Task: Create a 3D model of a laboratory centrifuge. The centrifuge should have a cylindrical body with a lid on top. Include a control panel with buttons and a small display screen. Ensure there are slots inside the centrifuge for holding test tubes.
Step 653:
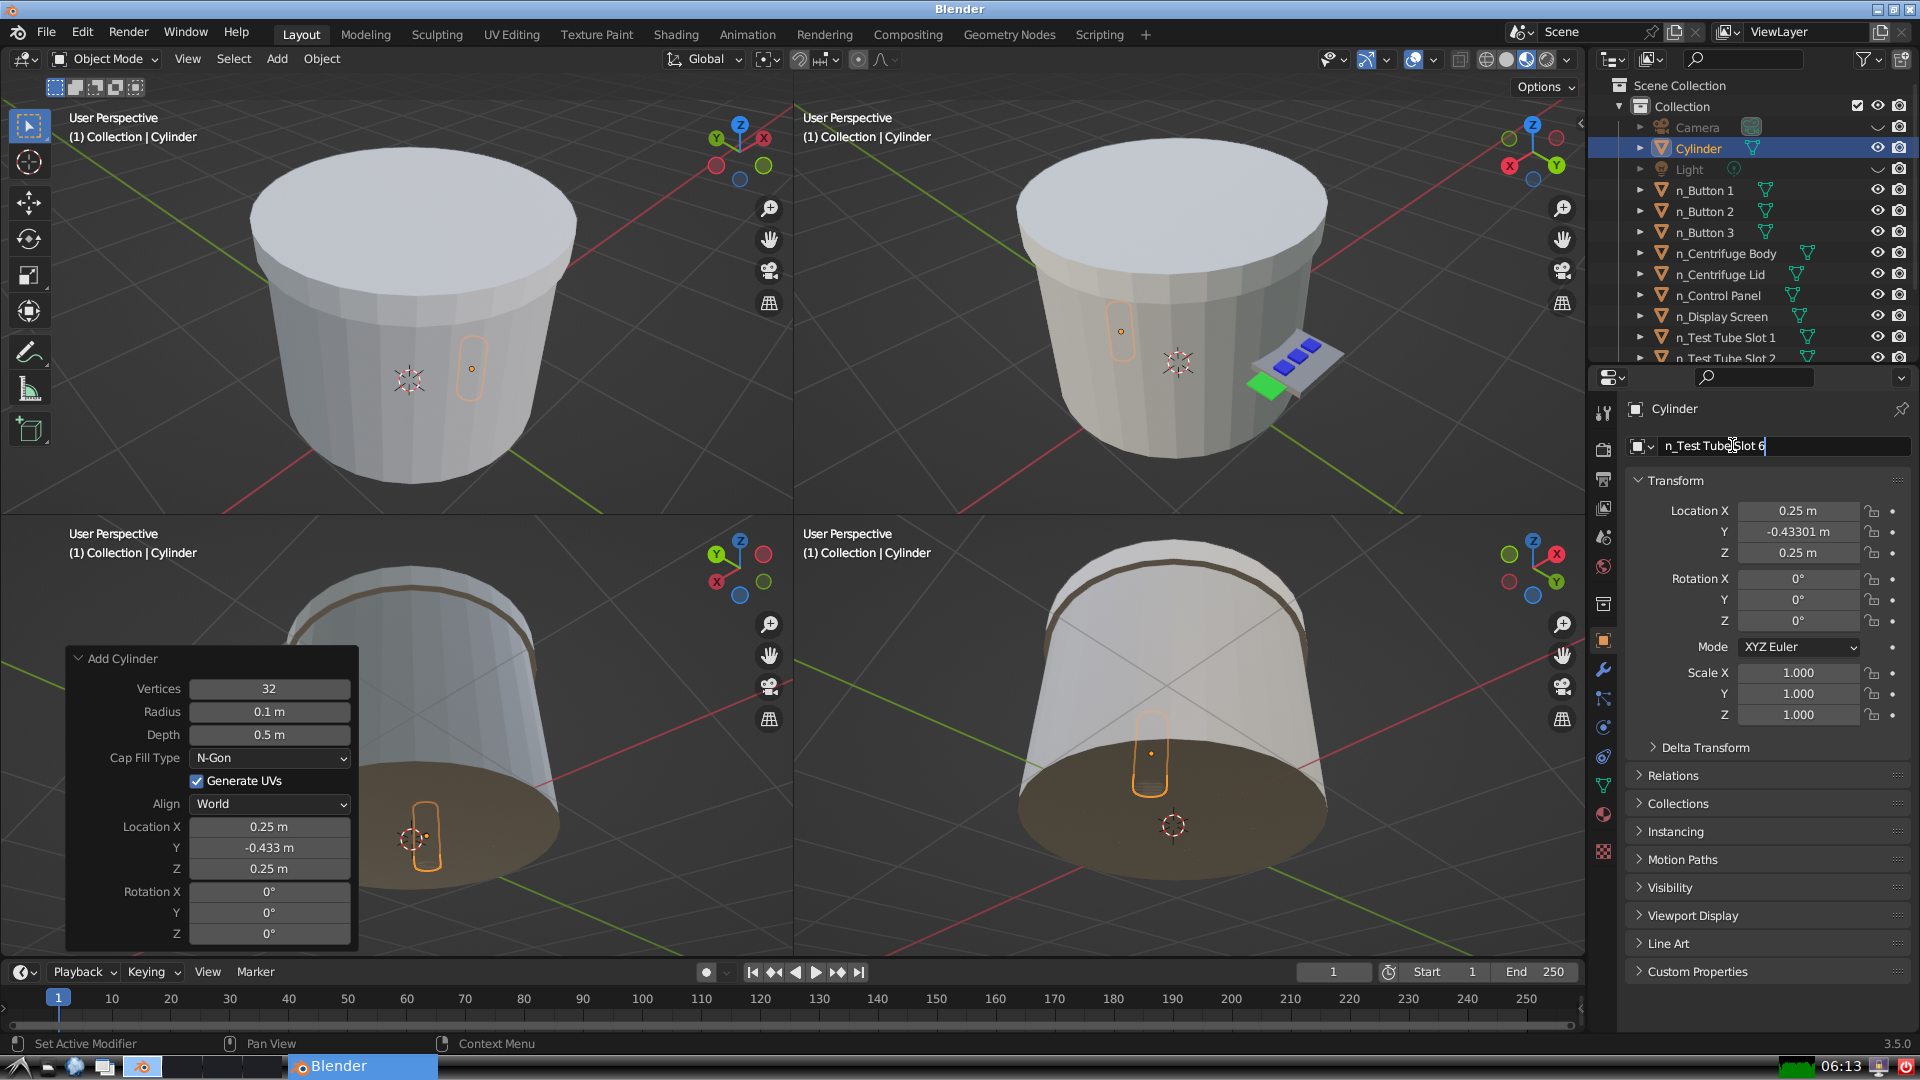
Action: {"key_press": ['Return']}